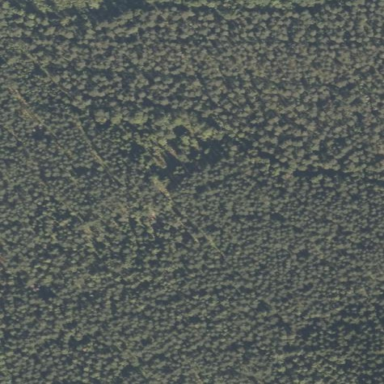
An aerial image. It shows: Forest area.